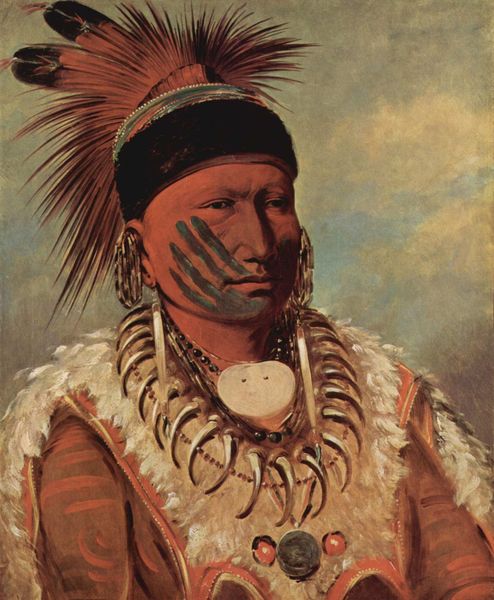
Titel: Die weiße Wolke, der Häuptling der Iowas
Künstler: George Catlin
Standort: Washington (District of Columbia)
Institution: National Gallery of Art
Schlagwörter: blau, feder, gemälde, hand, himmel, kopf, mann, umhang, weiß, wolken, grün, ocker, braun, grau, hintergrund, mund, nase, ohrring, schmuck, schwarz, türkis, blick, rot, wolke, beige, hemd, augen, federn, gesicht, haupt, mensch, pelz, stirnband, bildnis, hals, portrait, porträt, öl, feld, natur, gewand, haare, sitzend, ohrringe, perlen, poträt, schminke, schulter, federbusch, fell, ruhe, kette, farbe, naiv, amerika, angst, krieg, büste, streifen, wange, halsschmuck, knöpfe, weste, geschminkt, halskette, exotik, striche, knochen, kohle, scheibe, ketten, krallen, jagd, rüstung, tracht, zähne, halbprofil, amulett, leder, wams, krieger, entschlossenheit, balu, macht, muschel, wichtig, federschmuck, ohrschmuck, bemalung, kopfschmuck, schamane, elfenbein, irokese, klauen, zahn, totem, ohrgehänge, häuptling, indianer, ureinwohner, eingeborenen, kopfband, indio, gesichte, ethnologie, chef, türlis, eingeborener, zahnkette, gesichtsbemalung, kriegsbemalung, rothaut, schmincke, sioux, indianerhäuptling, adlerfeder, bärenklauen, federshmuck, fingerfarbe, fingerspuren, geschminckz, mynn, kette aus zähnen, leder und -fellkleid, gesichtbemalung, knocken, fellkleidung, knochenkette, schumck